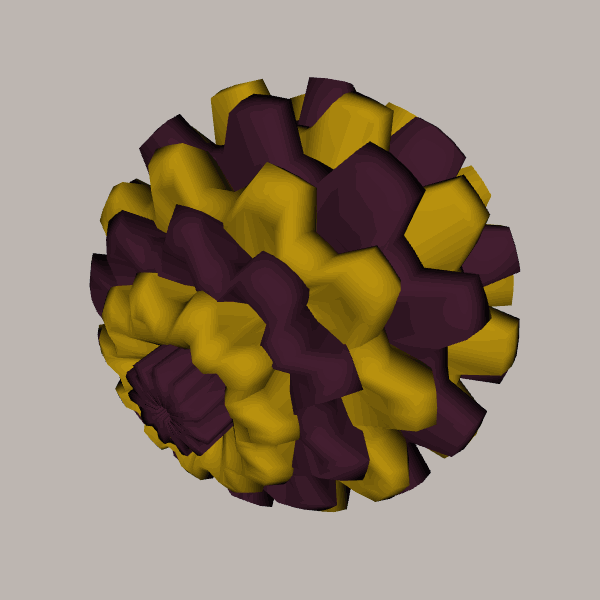
Background: light